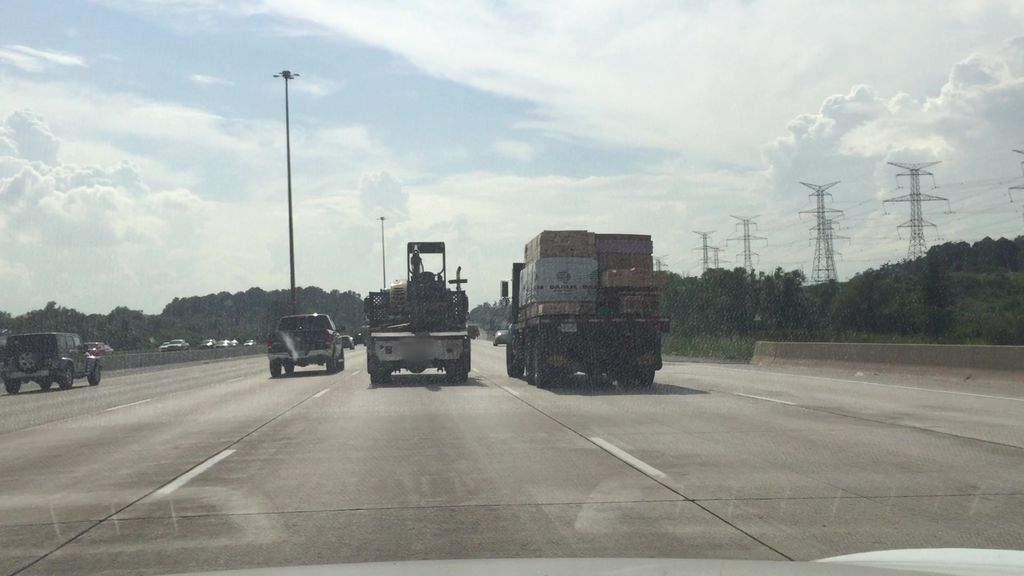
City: toronto